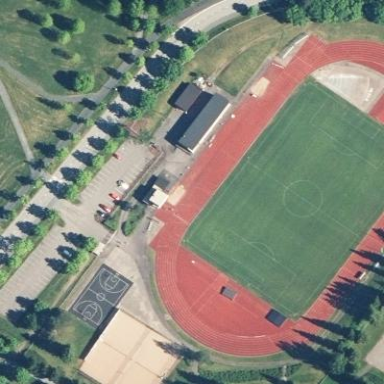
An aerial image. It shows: Athletics sports center located at leisure land.